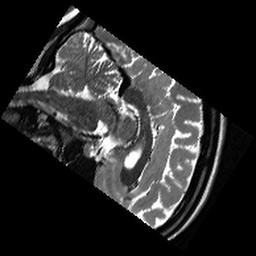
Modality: T2w
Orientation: sagittal